Field crop: maize
Growth stage: 2
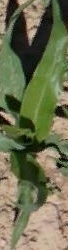
Species: maize